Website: crate-barrel
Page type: store-pickup
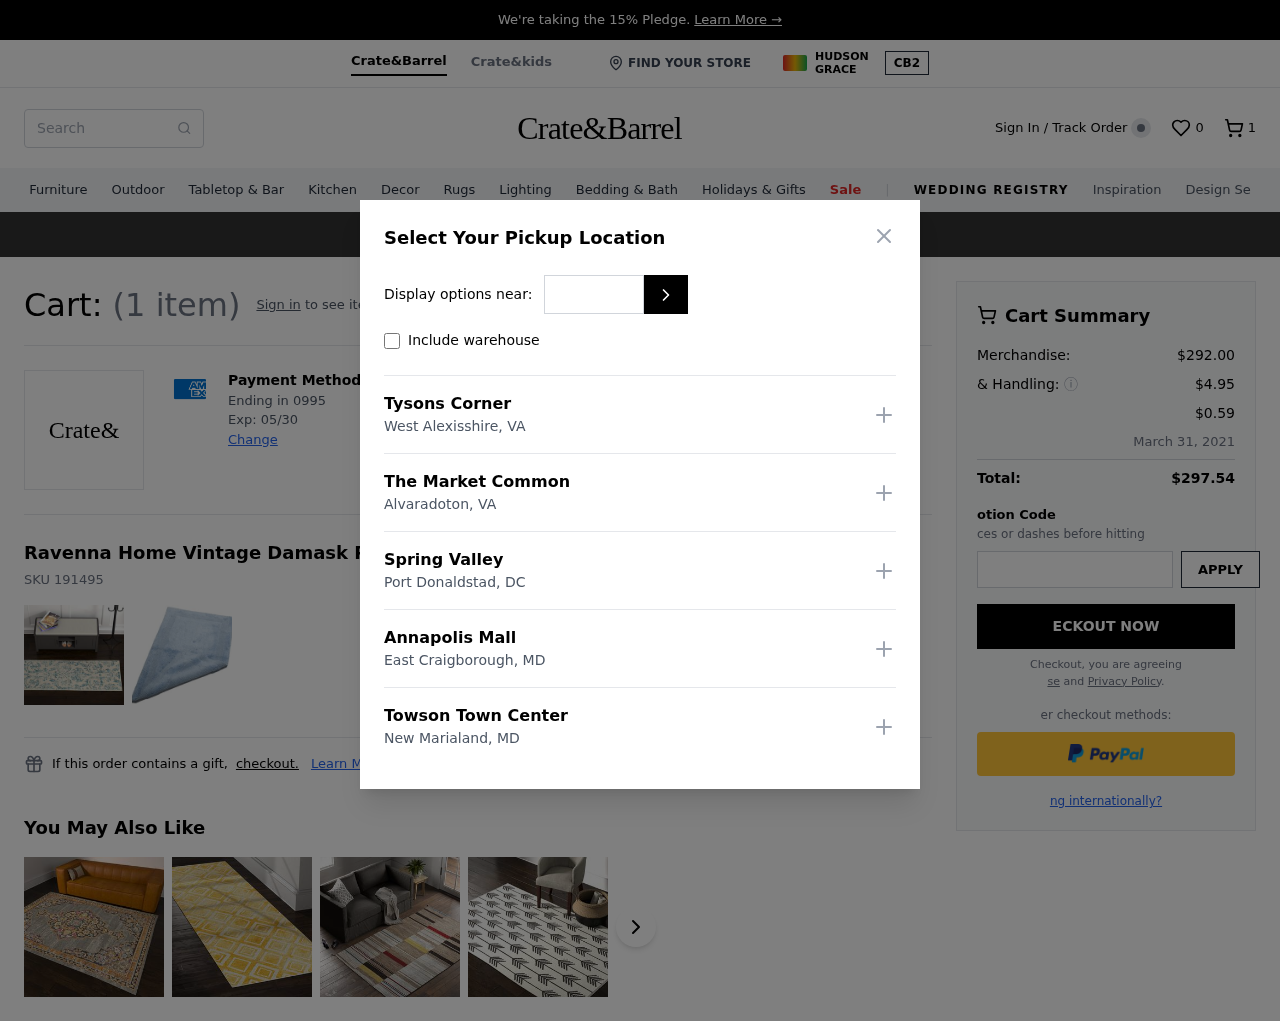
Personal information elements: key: PII_CARD_EXPIRY
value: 05/30
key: PII_CARD_LAST4
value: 0995
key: PII_LOCATION1_CITY
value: West Alexisshire
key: PII_LOCATION1_NAME
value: Tysons Corner
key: PII_LOCATION1_STATE
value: VA
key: PII_LOCATION2_CITY
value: Alvaradoton
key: PII_LOCATION2_NAME
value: The Market Common
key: PII_LOCATION2_STATE
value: VA
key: PII_LOCATION3_CITY
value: Port Donaldstad
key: PII_LOCATION3_NAME
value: Spring Valley
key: PII_LOCATION3_STATE
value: DC
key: PII_LOCATION4_CITY
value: East Craigborough
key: PII_LOCATION4_NAME
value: Annapolis Mall
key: PII_LOCATION4_STATE
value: MD
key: PII_LOCATION5_CITY
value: New Marialand
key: PII_LOCATION5_NAME
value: Towson Town Center
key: PII_LOCATION5_STATE
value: MD
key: PII_POSTCODE
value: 01462
Product elements: key: PRODUCT1_NAME
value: Ravenna Home Vintage Damask Patterned Rug, 2'3" x 7'3", Blue on Ivory
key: PRODUCT1_SKU
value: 191495
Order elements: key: ORDER_NUM_ITEMS
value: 1
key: ORDER_NUM_ITEMS
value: (1 item)
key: ORDER_SUBTOTAL
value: $292.00
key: ORDER_SHIPPING_COST
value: $4.95
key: ORDER_SURCHARGE
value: $0.59
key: ORDER_DELIVERY_DATE
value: March 31, 2021
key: ORDER_TOTAL
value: $297.54
Search elements: key: HEADER_SEARCH
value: Search
Other elements: key: WISHLIST_NUM_ITEMS
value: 0